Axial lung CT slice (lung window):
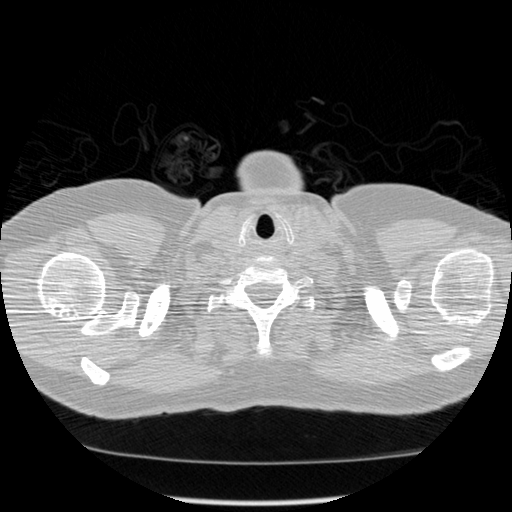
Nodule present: no